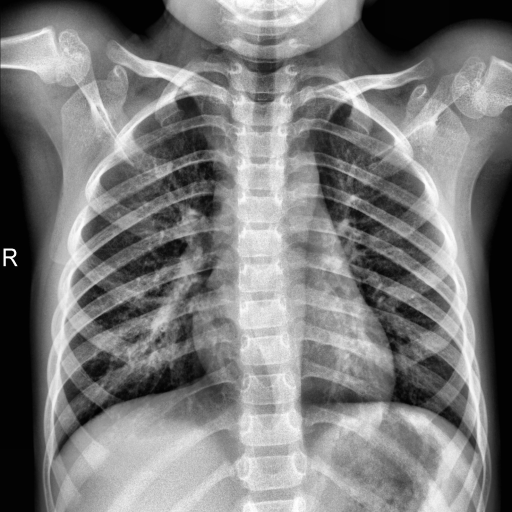
Finding: NORMAL